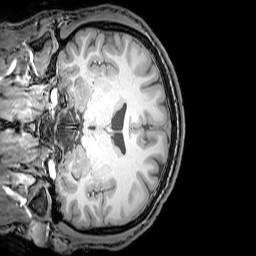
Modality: T1w
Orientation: coronal
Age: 25
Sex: male
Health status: healthy
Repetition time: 0.081 s
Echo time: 0.037 s